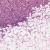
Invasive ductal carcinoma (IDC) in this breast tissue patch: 1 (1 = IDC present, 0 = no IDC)